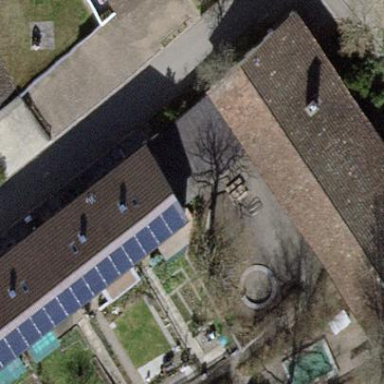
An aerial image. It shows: Kindergarten building.